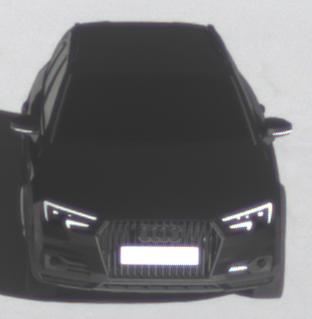
Make: Audi
Model: A4 Allroad 45 TFSI
Detailed model: A4 (B9) allroad
Model produced from: 2019/02
Model produced until: 2019/05
Doors: 5
Color: black
Road condition: dry road
Daytime: morning or afternoon
Contrast: high contrast